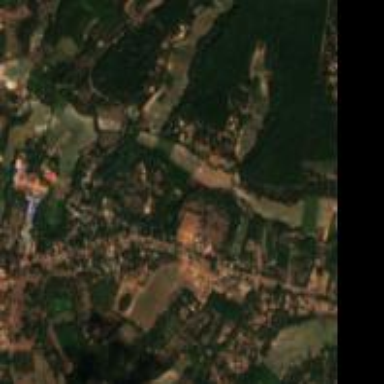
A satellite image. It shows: Village.